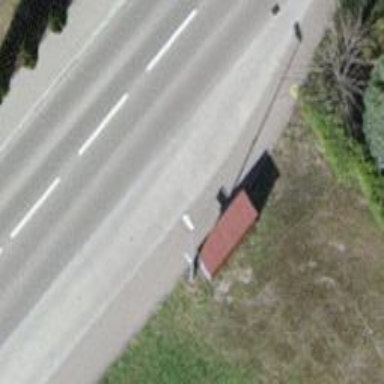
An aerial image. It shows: Bus stop with shelter. It is platform for public transport.